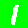
Digit: 1